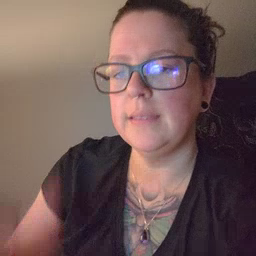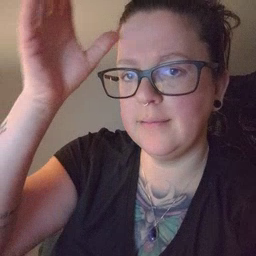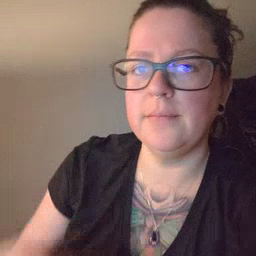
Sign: dad